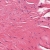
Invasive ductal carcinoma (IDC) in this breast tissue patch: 0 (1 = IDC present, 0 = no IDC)